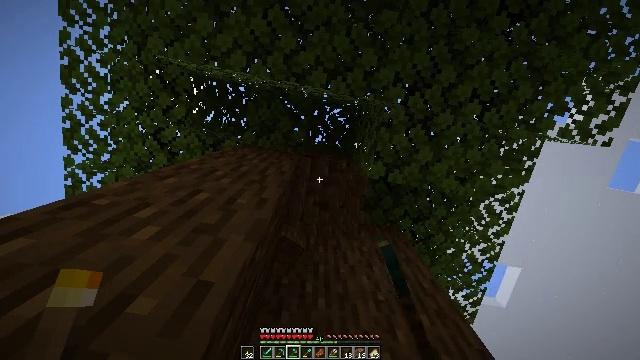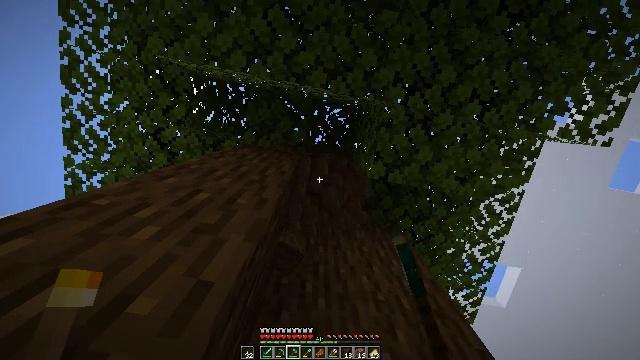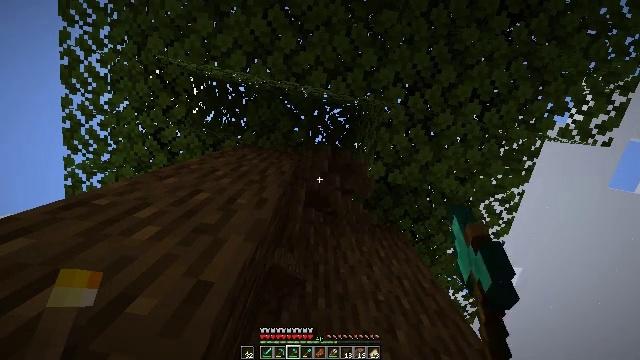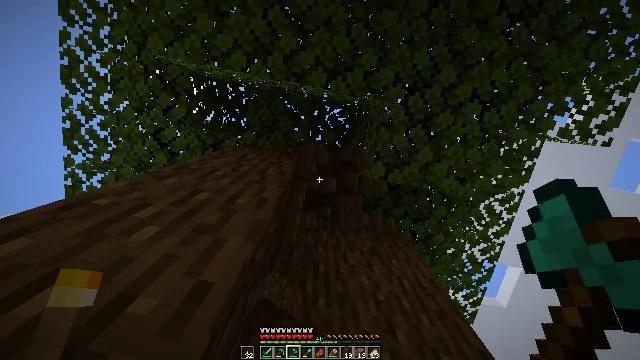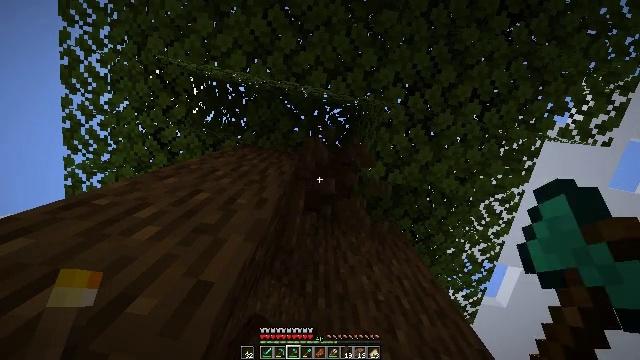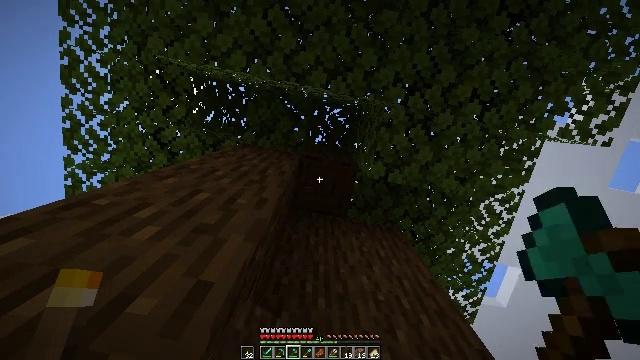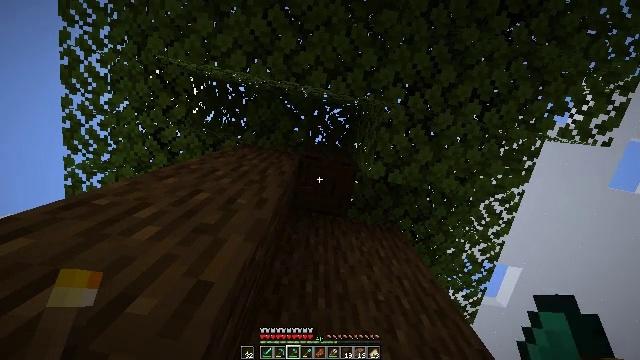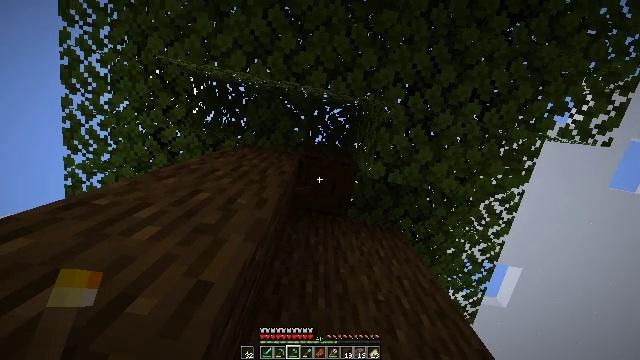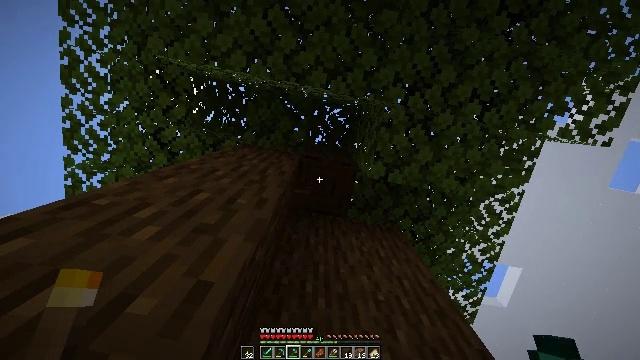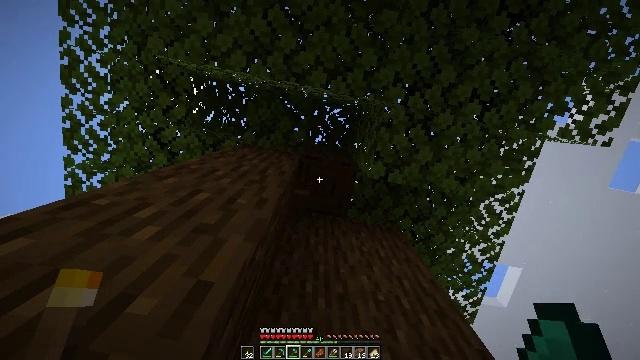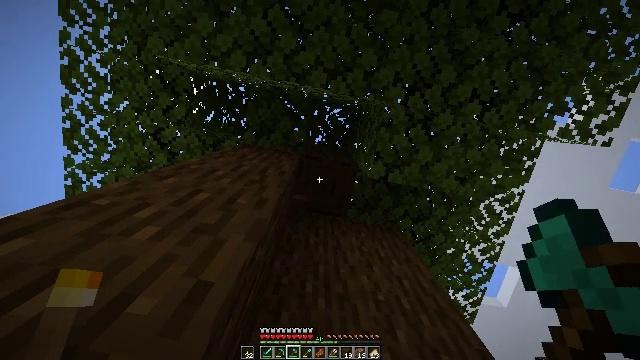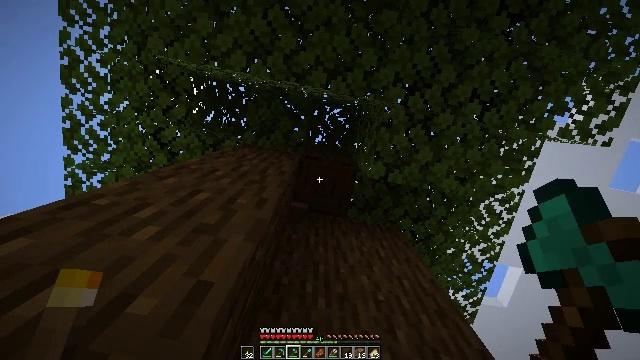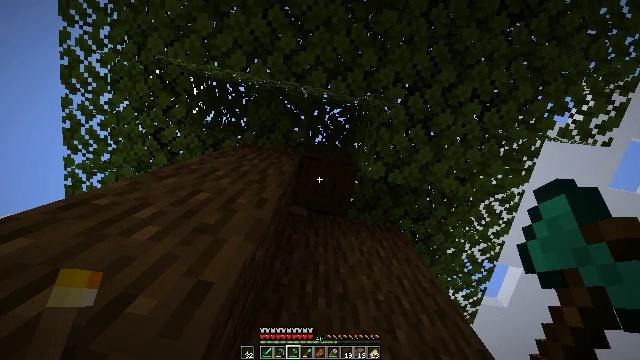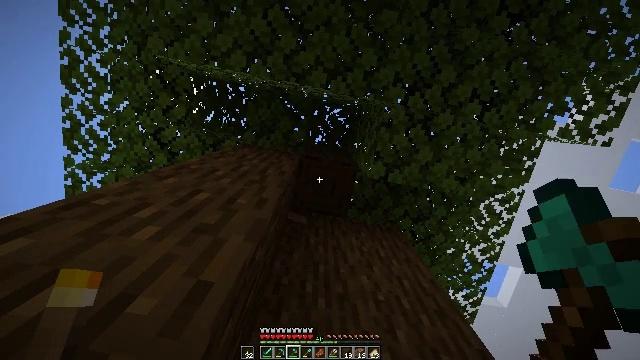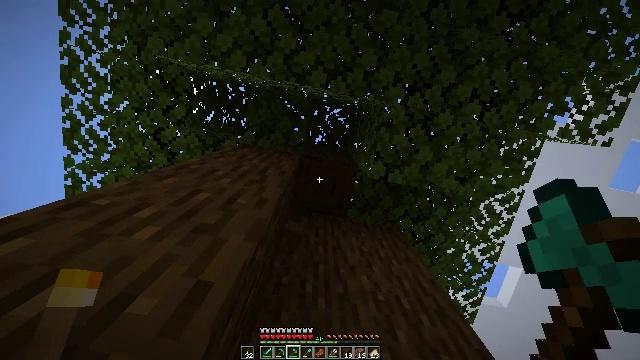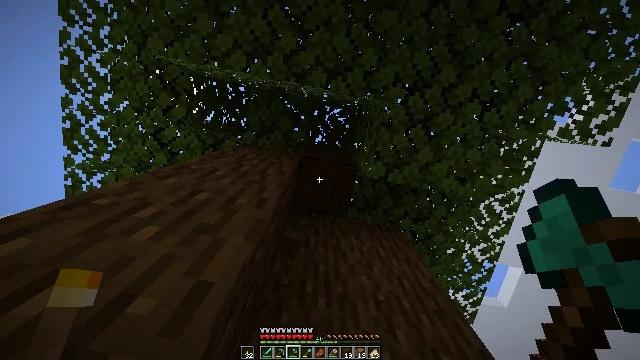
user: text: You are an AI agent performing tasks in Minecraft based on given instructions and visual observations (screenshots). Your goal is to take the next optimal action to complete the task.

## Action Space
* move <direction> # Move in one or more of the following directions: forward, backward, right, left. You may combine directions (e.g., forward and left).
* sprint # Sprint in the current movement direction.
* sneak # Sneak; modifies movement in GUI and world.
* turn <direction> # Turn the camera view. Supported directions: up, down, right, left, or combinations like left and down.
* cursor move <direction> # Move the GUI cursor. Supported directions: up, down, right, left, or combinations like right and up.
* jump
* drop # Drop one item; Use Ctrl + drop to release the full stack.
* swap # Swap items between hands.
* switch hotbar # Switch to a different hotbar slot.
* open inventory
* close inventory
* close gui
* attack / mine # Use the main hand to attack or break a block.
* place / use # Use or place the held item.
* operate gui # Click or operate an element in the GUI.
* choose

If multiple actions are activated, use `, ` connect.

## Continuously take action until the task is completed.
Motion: motion action
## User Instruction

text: Harvest dark oak log for resources.
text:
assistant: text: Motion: attack / mine
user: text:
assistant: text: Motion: attack / mine
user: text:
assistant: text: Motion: attack / mine
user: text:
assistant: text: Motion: attack / mine
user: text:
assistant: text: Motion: attack / mine
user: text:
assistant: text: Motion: attack / mine
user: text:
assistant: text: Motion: attack / mine
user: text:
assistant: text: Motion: attack / mine
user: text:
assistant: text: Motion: attack / mine
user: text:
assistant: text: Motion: attack / mine
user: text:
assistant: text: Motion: attack / mine
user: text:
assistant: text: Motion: attack / mine
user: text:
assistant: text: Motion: attack / mine
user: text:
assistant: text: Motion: attack / mine
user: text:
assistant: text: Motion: attack / mine
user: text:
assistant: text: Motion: attack / mine
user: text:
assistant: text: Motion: attack / mine
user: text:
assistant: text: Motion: attack / mine
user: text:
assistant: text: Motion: turn left and down, attack / mine
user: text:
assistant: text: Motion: turn left and down, attack / mine
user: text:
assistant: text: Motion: turn left and down, attack / mine
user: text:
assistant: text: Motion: turn down, attack / mine
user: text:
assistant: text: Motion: turn down, attack / mine
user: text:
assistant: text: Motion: turn left and down, attack / mine
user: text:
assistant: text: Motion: attack / mine
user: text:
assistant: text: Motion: attack / mine
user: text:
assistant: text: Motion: turn left and down, attack / mine
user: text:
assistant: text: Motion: turn left and down, attack / mine
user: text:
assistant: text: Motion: turn left, attack / mine
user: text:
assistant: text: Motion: attack / mine